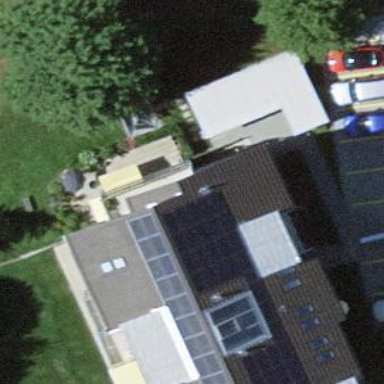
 consisting of solar photovoltaic panels."